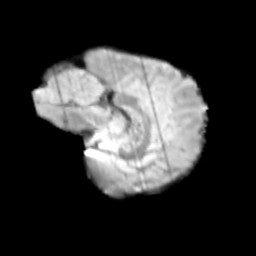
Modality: T2w
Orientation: sagittal
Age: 10
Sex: male
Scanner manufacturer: siemens
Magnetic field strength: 3 T
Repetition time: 3.8 s
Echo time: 0.07 s